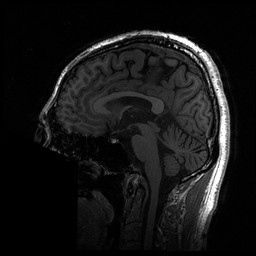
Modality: T1w
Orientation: axial